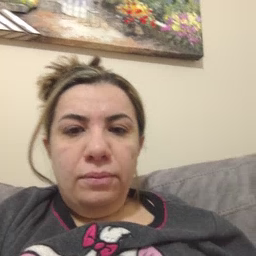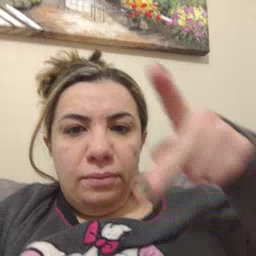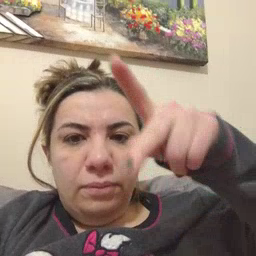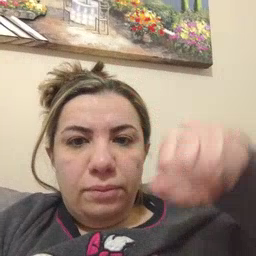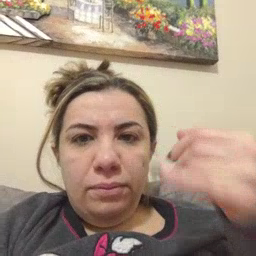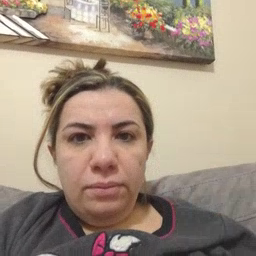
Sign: pajamas